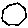
Label: hexagon